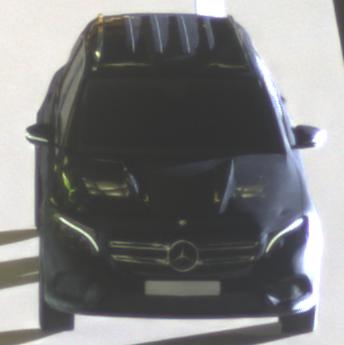
Make: Mercedes-Benz
Model: GLC 250
Detailed model: GLC (253)
Model produced from: 2015/09
Model produced until: 2018/05
Doors: 5
Color: black
Road condition: wet road
Daytime: night
Contrast: high contrast